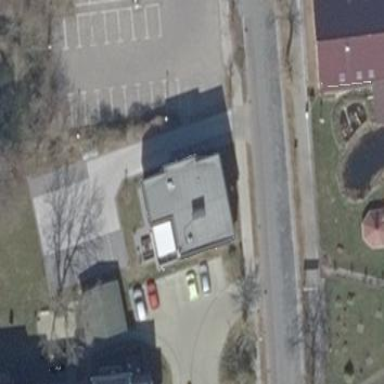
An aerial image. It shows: Office building with flat roof.